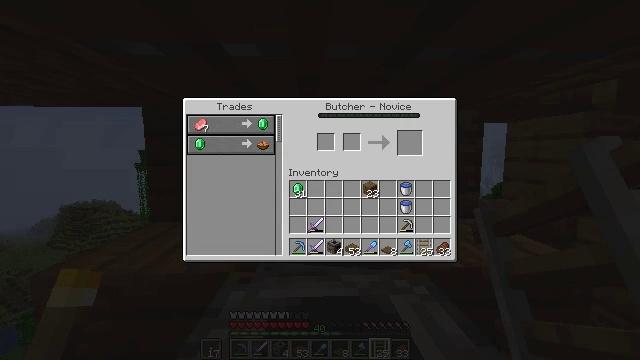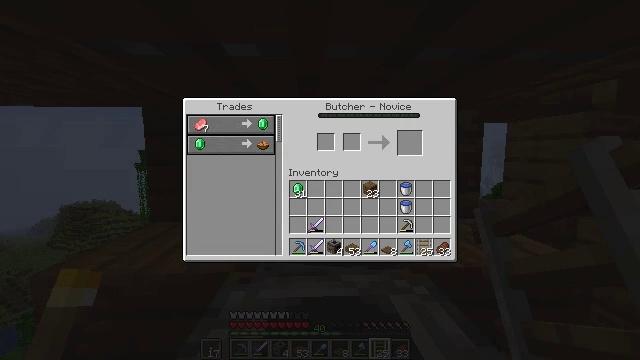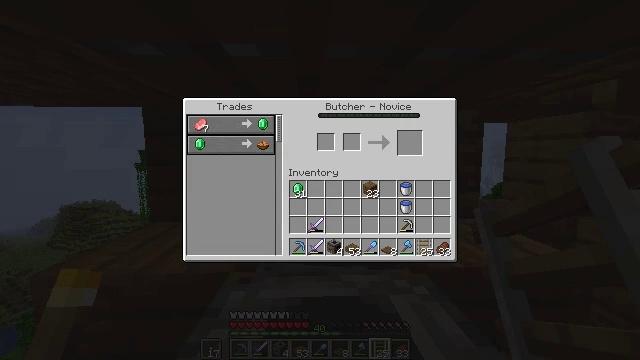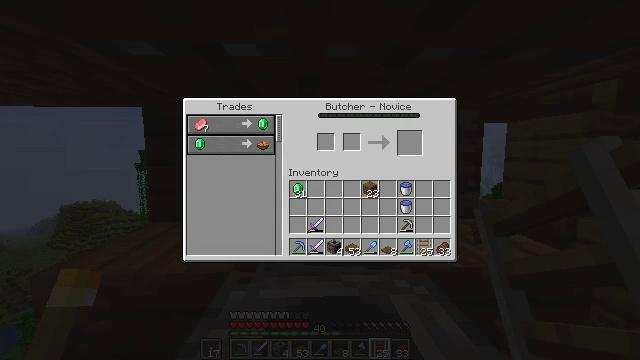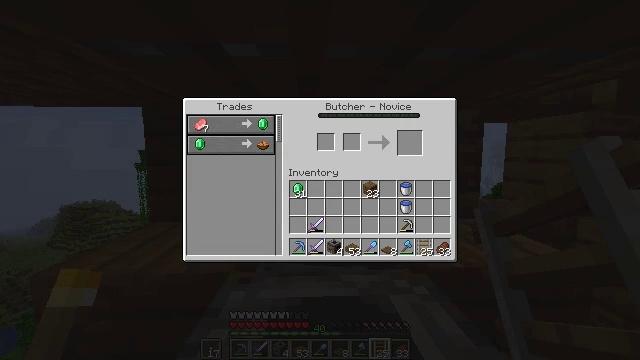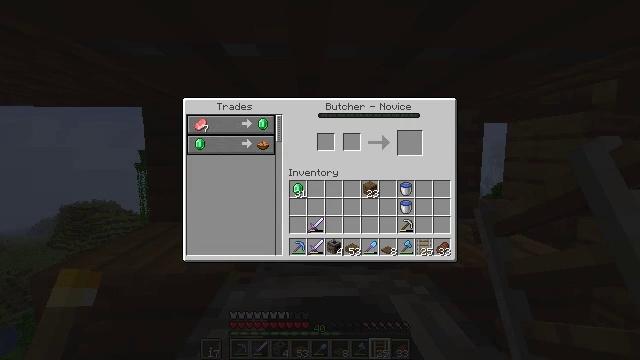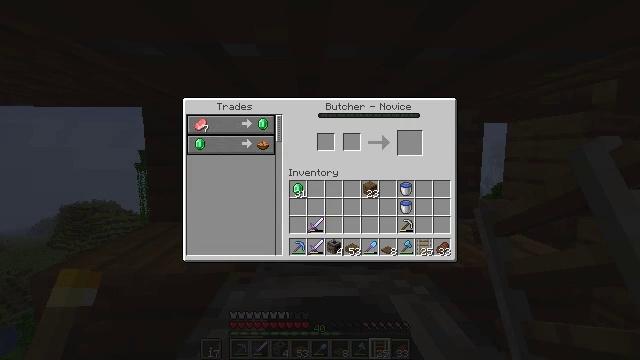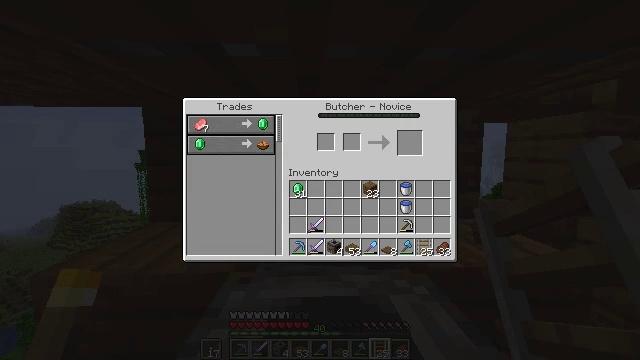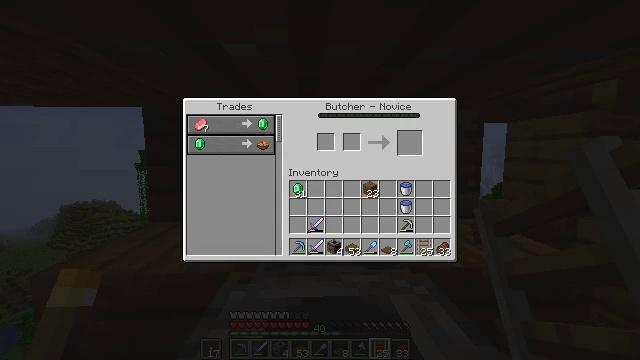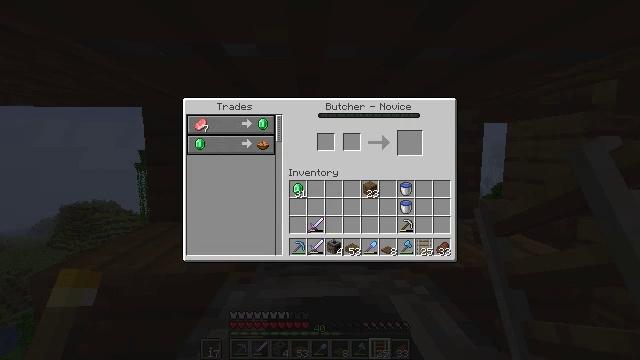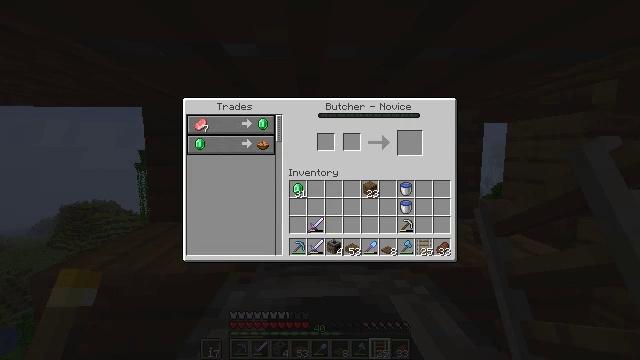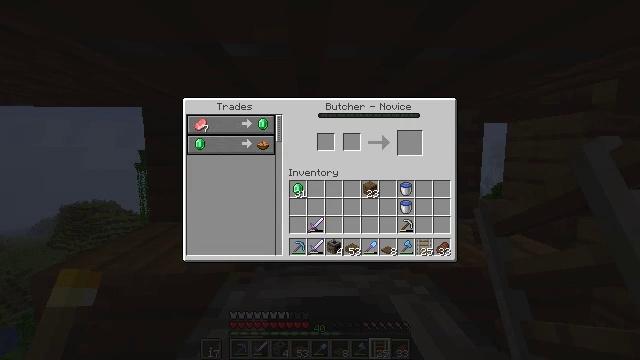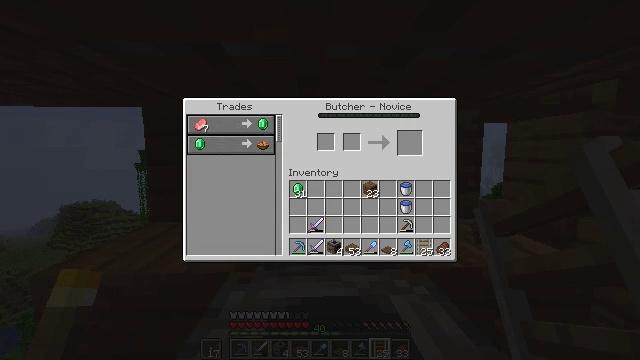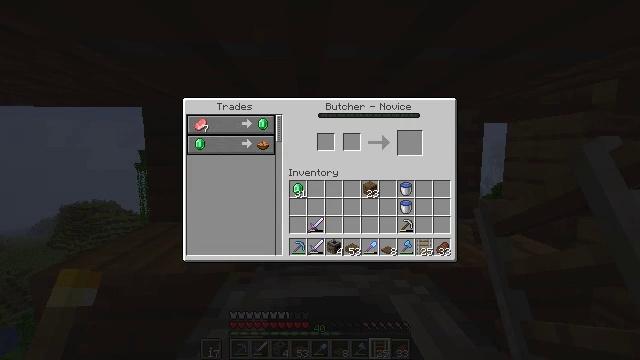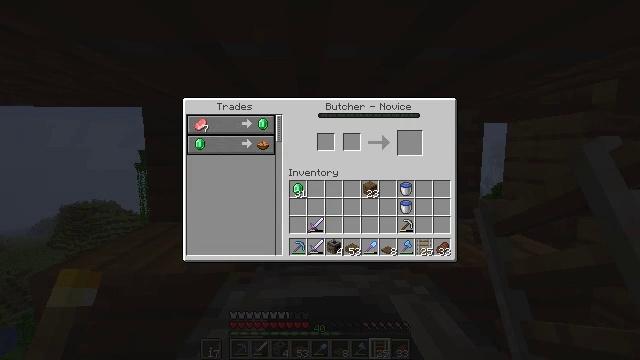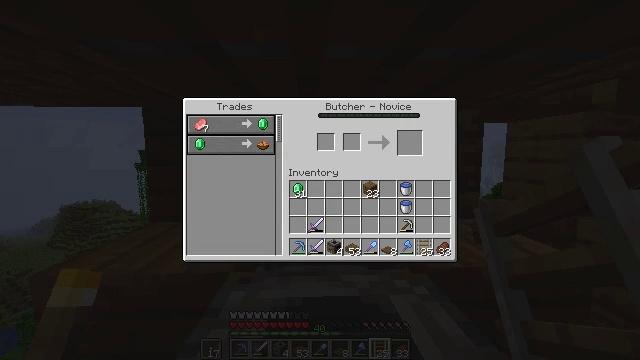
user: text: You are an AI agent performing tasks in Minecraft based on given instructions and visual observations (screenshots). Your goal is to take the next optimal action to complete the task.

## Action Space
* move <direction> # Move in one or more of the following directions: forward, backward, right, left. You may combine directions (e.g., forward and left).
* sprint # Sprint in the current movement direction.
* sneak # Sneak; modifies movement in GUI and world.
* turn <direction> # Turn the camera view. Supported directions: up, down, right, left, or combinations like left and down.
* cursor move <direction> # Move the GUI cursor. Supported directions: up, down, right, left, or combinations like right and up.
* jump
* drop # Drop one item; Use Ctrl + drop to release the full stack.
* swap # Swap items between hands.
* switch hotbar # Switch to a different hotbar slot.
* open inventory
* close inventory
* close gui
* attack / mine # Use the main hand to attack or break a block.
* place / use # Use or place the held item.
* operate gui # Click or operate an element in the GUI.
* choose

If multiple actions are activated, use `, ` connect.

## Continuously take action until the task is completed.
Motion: motion action
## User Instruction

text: Put the ingredients together and craft a rabbit stew.
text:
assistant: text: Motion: no_op
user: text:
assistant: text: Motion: no_op
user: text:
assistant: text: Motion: no_op
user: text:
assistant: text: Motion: no_op
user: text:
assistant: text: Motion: no_op
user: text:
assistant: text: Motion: no_op
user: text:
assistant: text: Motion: no_op
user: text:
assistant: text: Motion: no_op
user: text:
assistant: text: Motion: no_op
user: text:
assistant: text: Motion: no_op
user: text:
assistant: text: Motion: no_op
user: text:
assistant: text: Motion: no_op
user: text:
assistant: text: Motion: no_op
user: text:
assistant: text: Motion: no_op
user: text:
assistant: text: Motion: no_op
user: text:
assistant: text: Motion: no_op
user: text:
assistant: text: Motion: sneak, cursor move left and up
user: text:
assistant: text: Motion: sneak
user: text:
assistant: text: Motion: sneak
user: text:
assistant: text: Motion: sneak
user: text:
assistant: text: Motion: sneak
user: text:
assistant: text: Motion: sneak
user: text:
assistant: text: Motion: sneak
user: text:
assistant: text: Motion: sneak
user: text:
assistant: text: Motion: sneak
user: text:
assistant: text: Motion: sneak
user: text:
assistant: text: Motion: sneak
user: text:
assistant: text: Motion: sneak
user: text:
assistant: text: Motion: sneak
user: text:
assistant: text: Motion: sneak